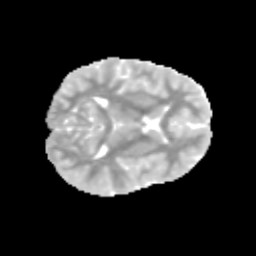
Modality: MD
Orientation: axial
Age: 9
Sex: male
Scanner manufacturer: siemens
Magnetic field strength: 3 T
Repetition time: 3.8 s
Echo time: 0.07 s